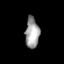
Tissue: skin
Cell type: Epithelial cells
Senescence score: 0.2405
Nuclear area (px): 420
Mean DAPI intensity: 159.321